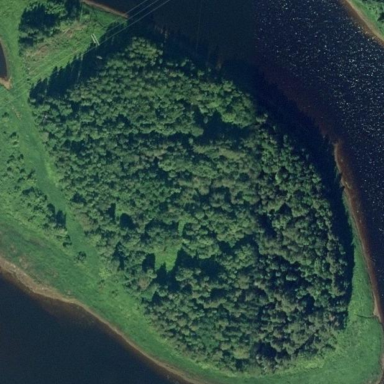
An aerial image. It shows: Islet.